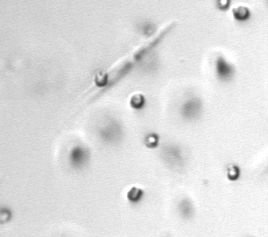
Label: Phaeocystis